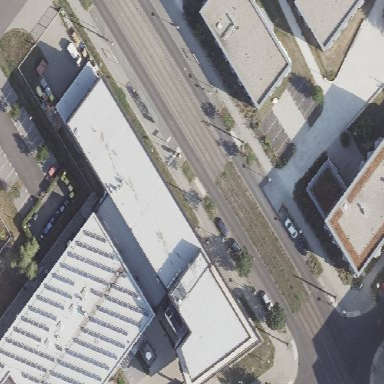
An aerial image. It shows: Part of black building.